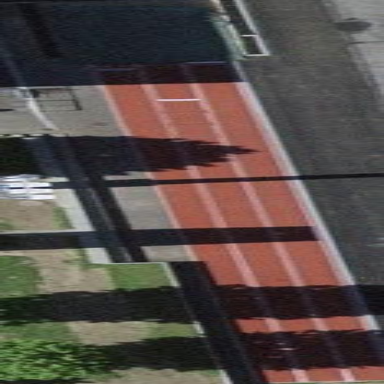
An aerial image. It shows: Track in leisure land designed for long jump sport.